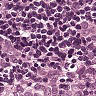
Metastatic tissue present: yes